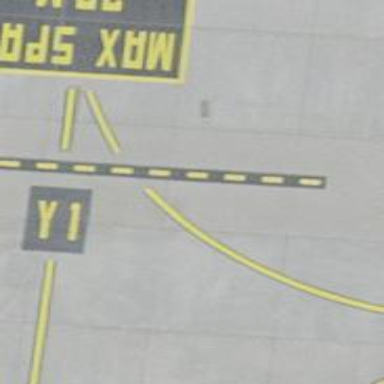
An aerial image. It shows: View of taxiway at the airport.